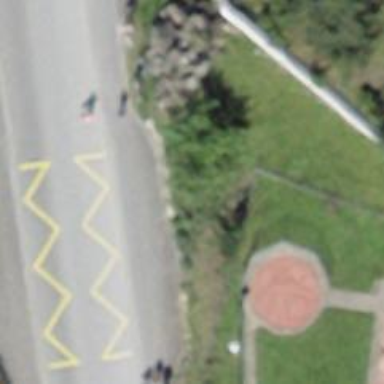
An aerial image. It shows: Bus stop with platform for public transport.